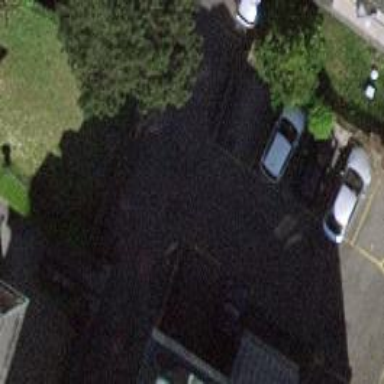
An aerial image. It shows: Alleyway designated as service road.